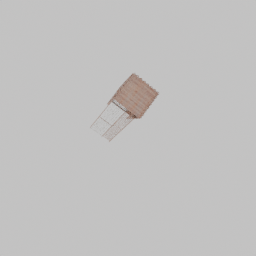
Label: architecture